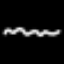
Label: squiggle